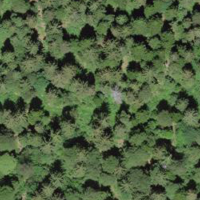
EUNIS habitat code: 43
Species observed at this site:
Lathyrus vernus